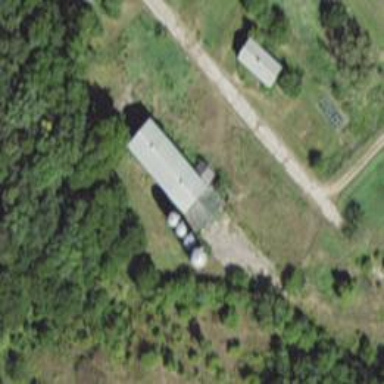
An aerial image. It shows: Silo.